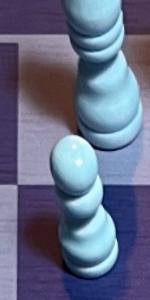
Label: Pawn_White